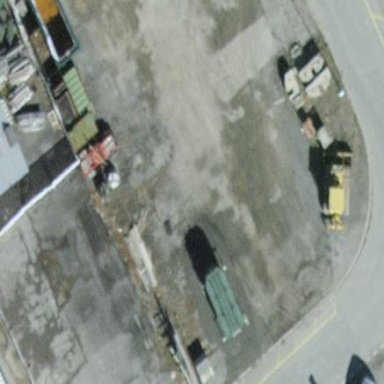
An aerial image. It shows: Industrial building.